Question: I have a MySQL table containing the points (x/y coordinates) of tracks. Each row contains the TrackID, a Timestamp, and the X and Y Positions for that track at that given point in time.
What I want is a list of all TrackIDs that were active during a given time interval (tmin...tmax), sorted by their start-time, .
A little illustration might help:

As an example: Track 1 is active from t11 till t12, which means I have many rows in my table with ID=1 and with timestamps ranging from t11 to t12.
The desired output would be:
'''
TrackID | StartTime
--------+-----------
7 | t71
1 | t11
2 | t21
6 | t61
'''
I tried something like this:
'''
SELECT TrackID, MIN(Timestamp) AS StartTime FROM Tracks WHERE Timestamp BETWEEN tmin AND tmax GROUP BY TrackID ORDER BY StartTime;
'''
However, in the example above I don't get the real start times for tracks 1 and 7, since all rows with timestamps less than tmin are not considered at all.
Of course I could in a first step just get all active TrackIDs with
'''
SELECT TrackID FROM Tracks WHERE Timestamp BETWEEN tmin AND tmax GROUP BY TrackID;
'''
and then with separate queries find the start times of all these tracks and then sort them in my application code.
But I'm sure there is a way to do this with one SQL query. My table contains millions of rows, so efficiency is an issue here.
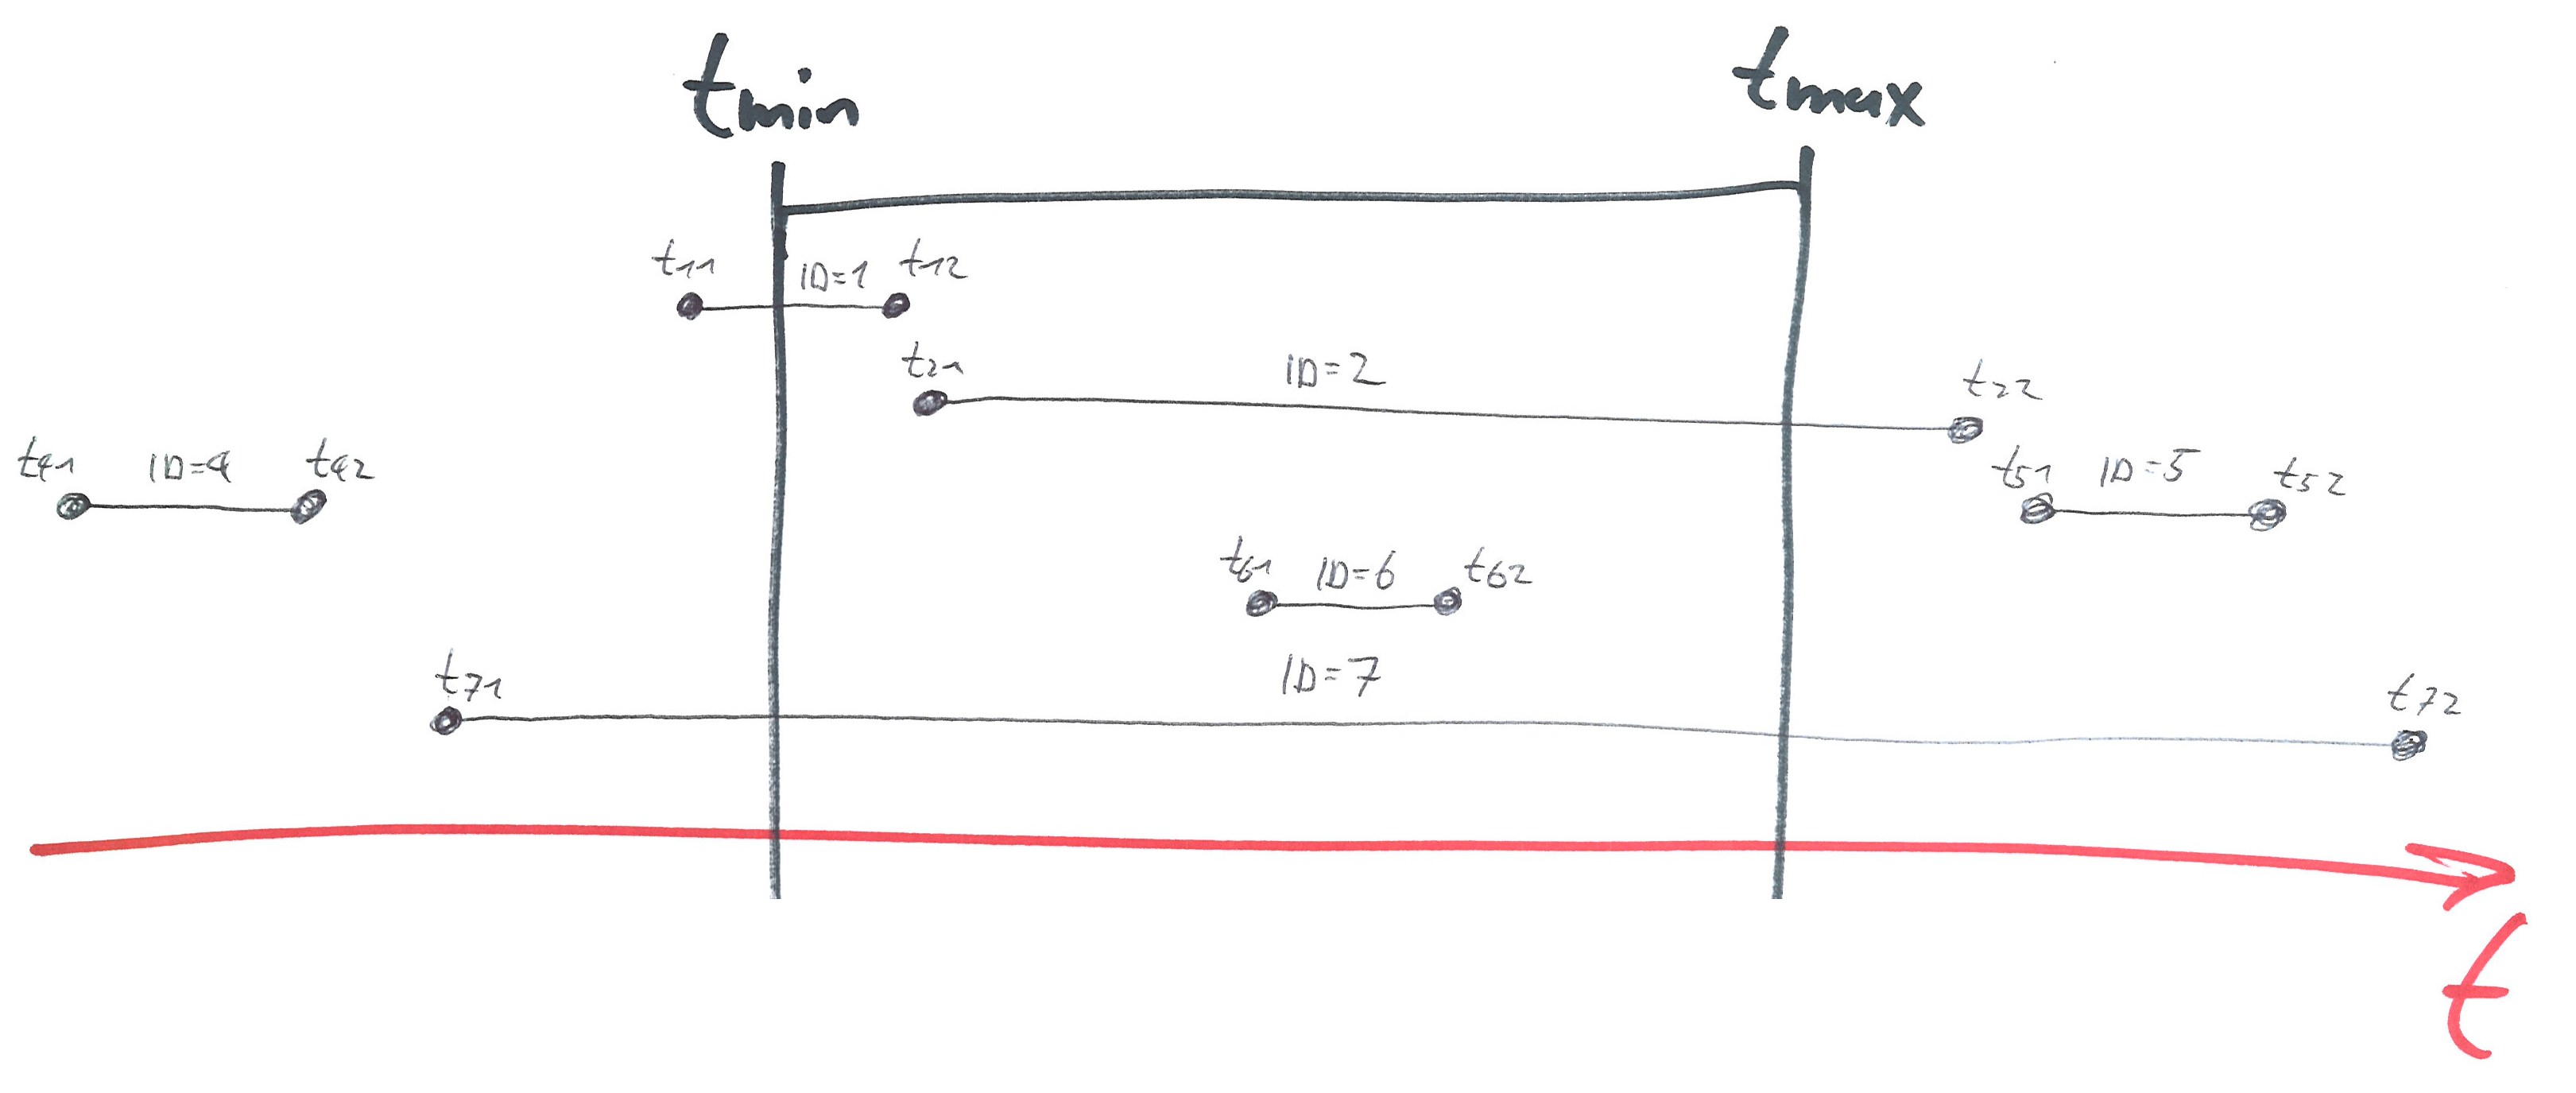
Answer: One way to think about it is to construct the logic to handle your four special cases in your diagram. These two rules should suffice.
1. tend > tmin AND
2. tstart < tmax
If any of these two conditions are true, then the track should be included. You will need a list of tracks as in your second query with their min and max values, and then perform the comparisons:
'''
SELECT T.TrackID
FROM (SELECT TrackID, MIN(Timestamp) AS StartTime, MAX(Timestamp) AS EndTime
FROM Tracks GROUP BY TrackID) T
WHERE T.EndTime > tmin AND T.StartTime < tmax
'''